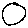
Label: circle